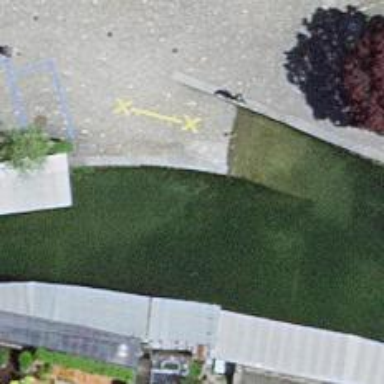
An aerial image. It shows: Slipway on leisure land.